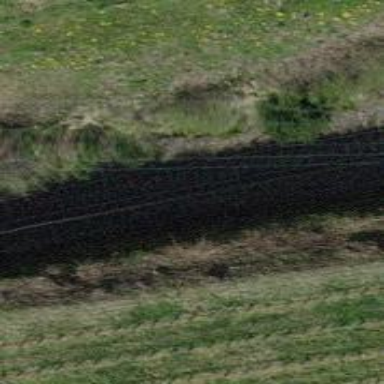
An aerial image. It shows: Railway with electrified contact lines.